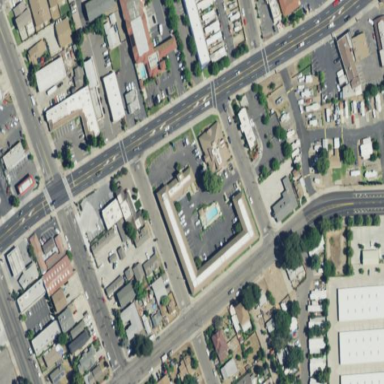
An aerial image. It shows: Building that is motel.